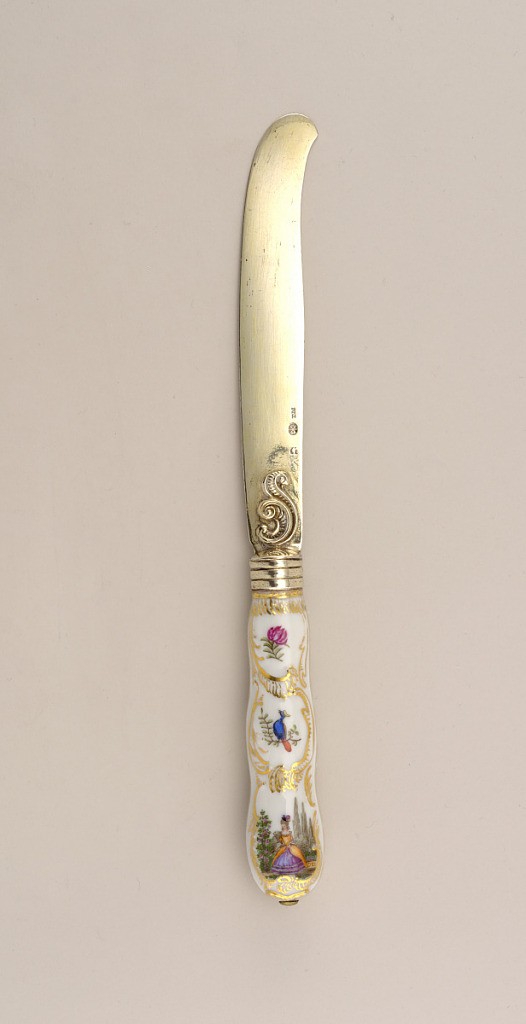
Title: Knife with Porcelain Handle (with Fork and Spoon)
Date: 18th century
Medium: silver, gold, porcelain, vitreous enamel
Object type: knife
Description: Gilded sabre-shaped blade, bolster decorated with scrolls in relief. Ribbed ferrule, round in section. Tapering white porcelain handle with multi-color decoration of flowers, birds and two scenes: on the front side, two men looking out over a harbor. On the back a lady with a fan standing outside next to a rosebush; landscape with trees.  Gilded, scrolled decoration around scenes, along the sides, and on the top of handle.